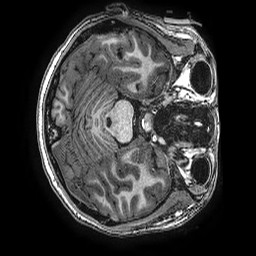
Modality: T1w
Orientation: axial
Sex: female
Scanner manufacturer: ge
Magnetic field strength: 3 T
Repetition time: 0.00766 s
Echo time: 0.003476 s